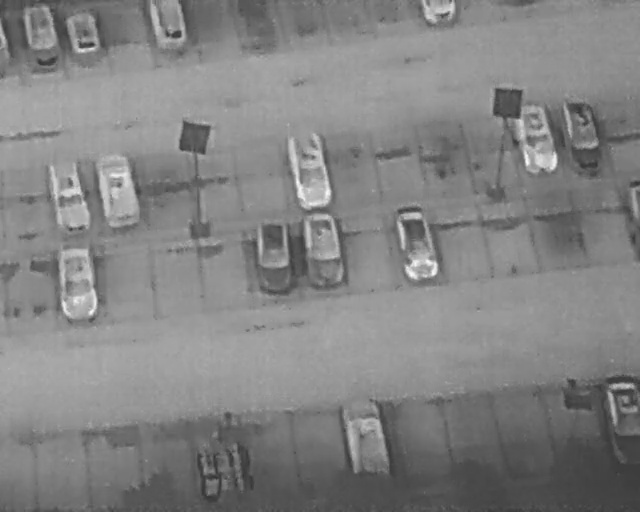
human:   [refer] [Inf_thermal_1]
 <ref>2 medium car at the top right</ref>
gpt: <box>[[77, 23, 89, 30, 168], [85, 22, 96, 29, 168]]</box>

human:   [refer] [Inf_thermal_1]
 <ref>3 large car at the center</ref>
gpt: <box>[[41, 29, 54, 37, 170], [36, 46, 48, 54, 174], [44, 44, 56, 52, 174]]</box>

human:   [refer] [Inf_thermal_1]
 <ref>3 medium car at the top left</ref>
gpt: <box>[[1, 4, 11, 10, 166], [9, 2, 16, 9, 166], [22, 0, 30, 9, 2]]</box>

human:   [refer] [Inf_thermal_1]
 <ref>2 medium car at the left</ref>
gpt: <box>[[4, 34, 16, 41, 168], [12, 33, 24, 41, 170]]</box>

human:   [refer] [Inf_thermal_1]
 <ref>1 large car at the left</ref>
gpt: <box>[[5, 51, 17, 59, 173]]</box>

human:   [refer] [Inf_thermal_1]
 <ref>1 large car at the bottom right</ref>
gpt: <box>[[89, 78, 104, 85, 2]]</box>

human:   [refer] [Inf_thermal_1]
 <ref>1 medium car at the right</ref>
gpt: <box>[[92, 41, 104, 43, 2]]</box>

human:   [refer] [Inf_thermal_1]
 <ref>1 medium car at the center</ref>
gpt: <box>[[58, 43, 70, 51, 168]]</box>